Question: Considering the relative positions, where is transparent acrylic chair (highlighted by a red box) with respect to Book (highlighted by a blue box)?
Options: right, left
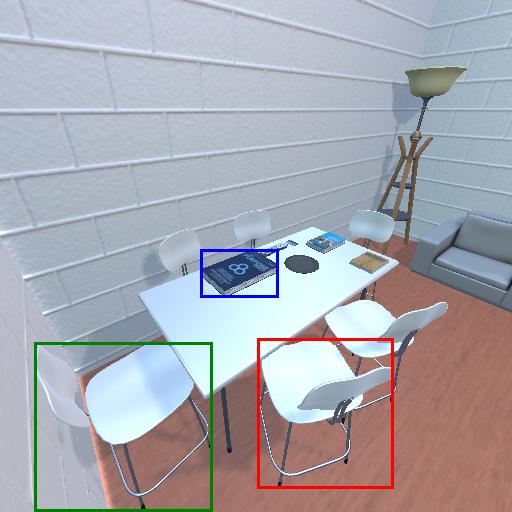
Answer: right